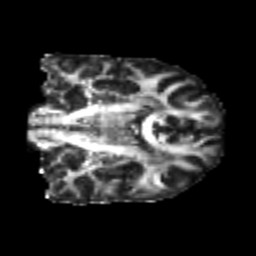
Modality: FA
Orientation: coronal
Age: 24
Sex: male
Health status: healthy
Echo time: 0.074 s